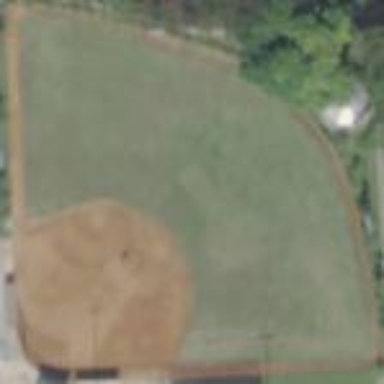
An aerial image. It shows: Baseball pitch for leisure land activities.